Current action and preconditions to check: trajectory_clear

Your task: For each precondition in the list above, predict whether it will hold at this action.

Consider the current scene as observed from the mobile robot's camera, and analyze the predicted future states of all dynamic agents (e.g., people, animals, vehicles, or any moving entities) within the NEXT SECOND.

IMPORTANT: Only answer "very likely" if you are absolutely certain—based on strong, clear evidence—that a dynamic agent will violate the precondition in the predicted future state. Do NOT answer "very likely" for unlikely, ambiguous, or low-probability risks.

Ask yourself for each precondition: Is there a high probability, with clear and convincing evidence, that the predicted future states of any dynamic agent will interfere with the predicted future state of the currently executing action within the NEXT SECOND, causing that precondition to fail?

Assess the risk level based on these predictions. Use "likely" or "very likely" if motions create a clear risk of interference.

Use "neutral" or "improbable" if agents are nearby but their predicted paths are clearly diverging or non-conflicting.

Failure Risk Categories: "very improbable", "improbable", "neutral", "likely", "very likely"

Answer Format: Output ONLY the probability_of_failure value from these categories: "very improbable", "improbable", "neutral", "likely", "very likely"

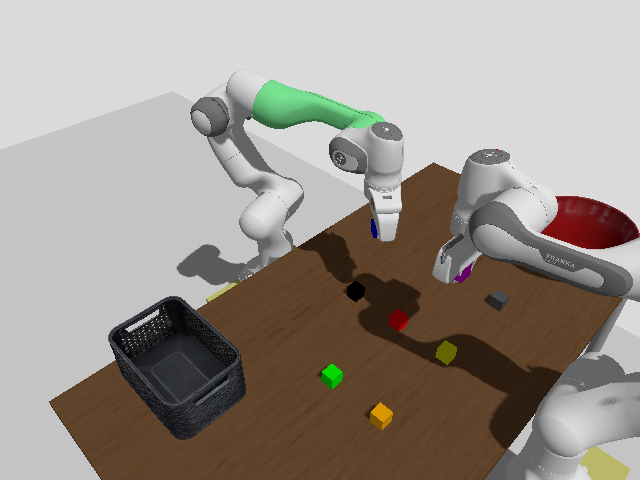

Answer: improbable